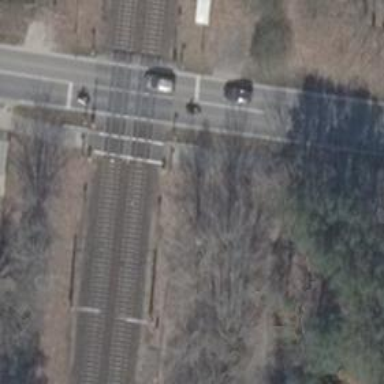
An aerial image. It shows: Railway crossing with lights and barriers.